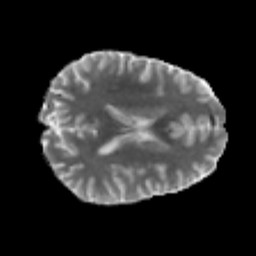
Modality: MD
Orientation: axial
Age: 27
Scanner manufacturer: philips
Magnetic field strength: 3 T
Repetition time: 8.549 s
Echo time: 0.1273 s